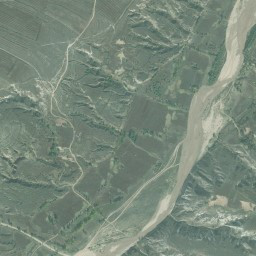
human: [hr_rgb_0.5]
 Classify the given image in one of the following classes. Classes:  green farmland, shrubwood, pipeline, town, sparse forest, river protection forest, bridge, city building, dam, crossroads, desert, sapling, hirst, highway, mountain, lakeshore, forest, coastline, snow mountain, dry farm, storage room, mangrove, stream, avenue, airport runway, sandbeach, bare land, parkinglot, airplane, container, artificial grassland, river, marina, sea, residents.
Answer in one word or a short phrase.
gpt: mountain